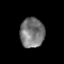
Tissue: prostate
Cell type: T cells
Senescence score: 0.3244
Nuclear area (px): 708
Mean DAPI intensity: 119.935